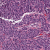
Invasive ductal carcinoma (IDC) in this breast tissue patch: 1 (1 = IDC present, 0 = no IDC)